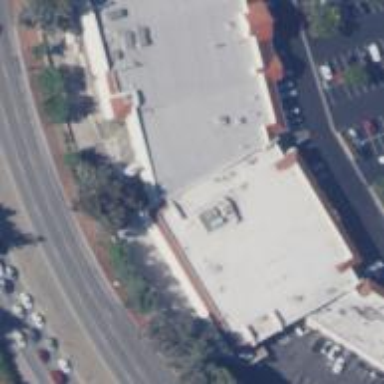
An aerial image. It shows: Pharmacy providing healthcare services.